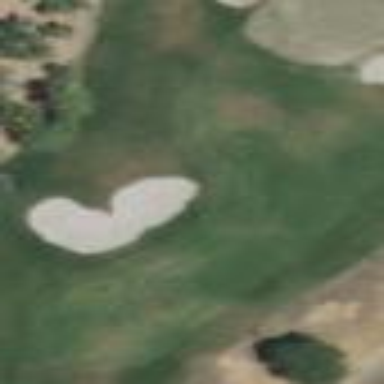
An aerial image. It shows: Grassy area designated as golf fairway.